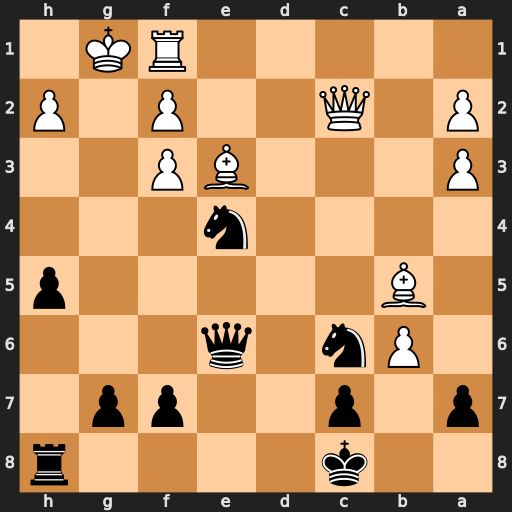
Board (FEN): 2k4r/p1p2pp1/1Pn1q3/1B5p/4n3/P3BP2/P1Q2P1P/5RK1
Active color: b
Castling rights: -
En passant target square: -
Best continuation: Qg6+ Kh1 Ng3+ hxg3 Qxc2